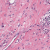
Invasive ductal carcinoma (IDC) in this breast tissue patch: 0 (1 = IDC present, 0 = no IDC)